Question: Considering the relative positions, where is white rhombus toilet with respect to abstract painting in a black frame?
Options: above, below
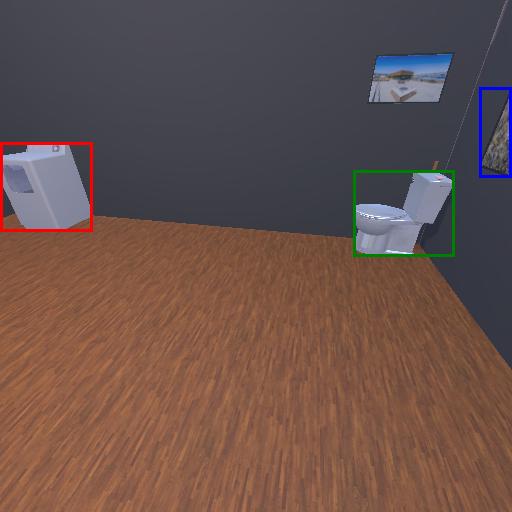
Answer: above